Aerial crown-view tile of a tropical tree (Barro Colorado Island, Panama), acquired 20250124:
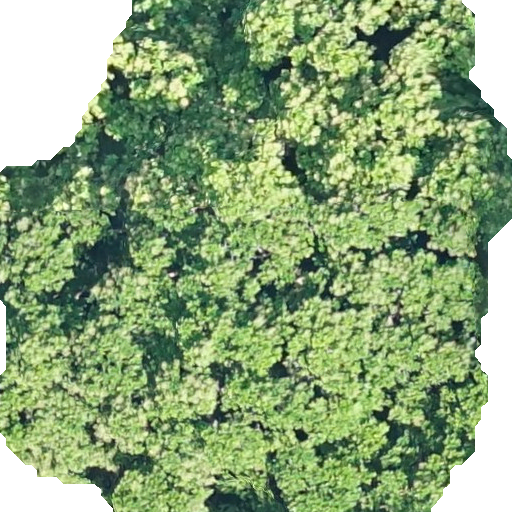
Species: Anacardium excelsum
GBIF accepted scientific name: Anacardium excelsum
Crown area: 379.615 m²